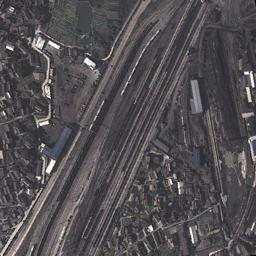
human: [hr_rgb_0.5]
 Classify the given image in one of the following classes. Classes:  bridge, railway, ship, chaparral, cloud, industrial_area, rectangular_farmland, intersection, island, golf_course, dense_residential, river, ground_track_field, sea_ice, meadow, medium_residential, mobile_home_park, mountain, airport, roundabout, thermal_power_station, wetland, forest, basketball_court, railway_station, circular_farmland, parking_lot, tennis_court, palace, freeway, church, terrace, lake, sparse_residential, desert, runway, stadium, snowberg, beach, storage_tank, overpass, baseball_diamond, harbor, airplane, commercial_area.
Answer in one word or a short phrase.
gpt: railway_station